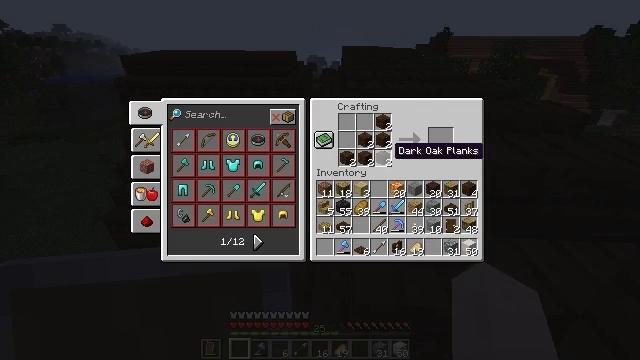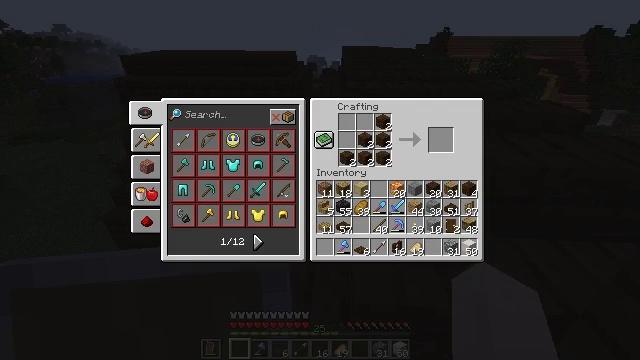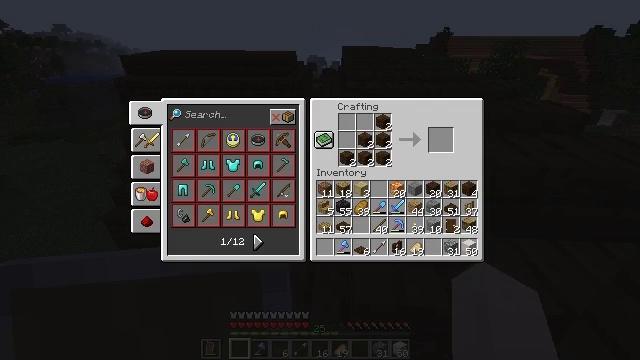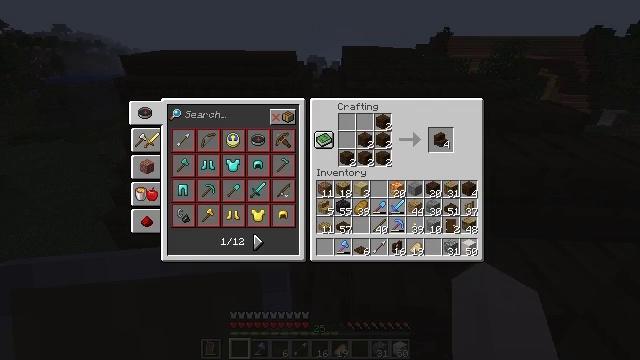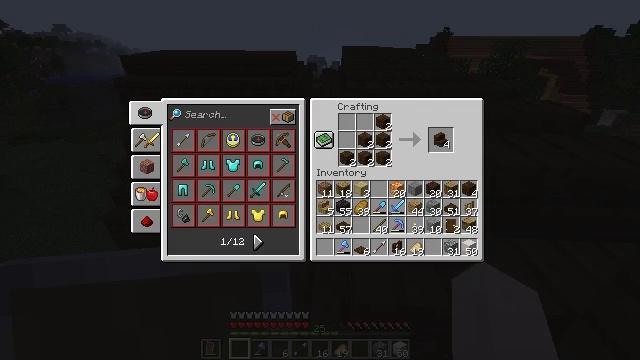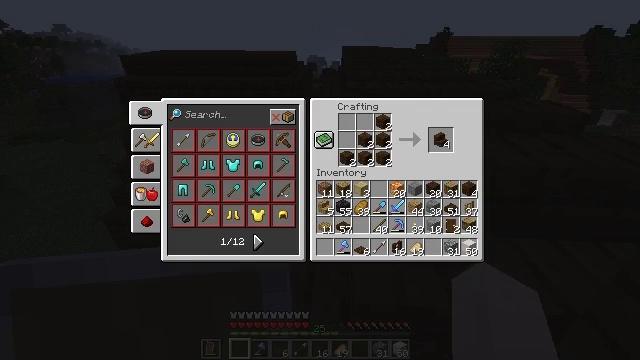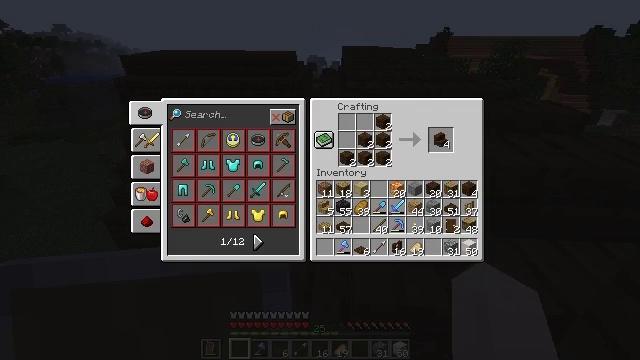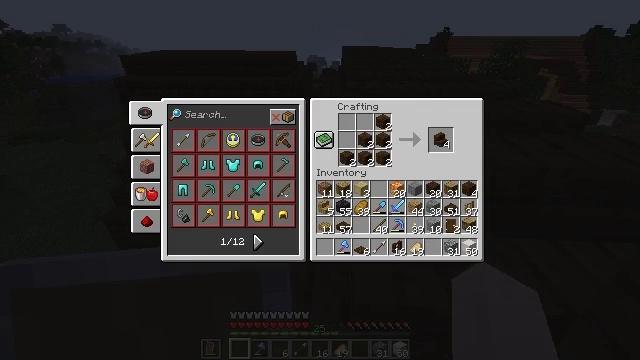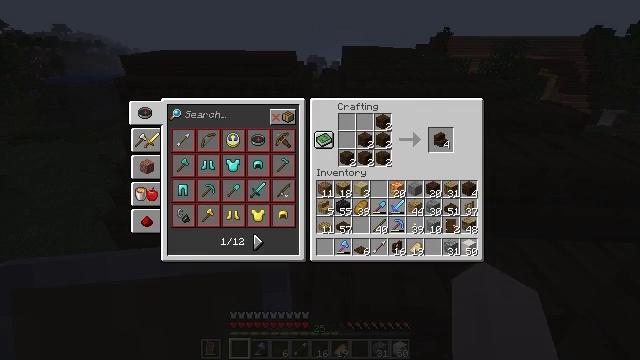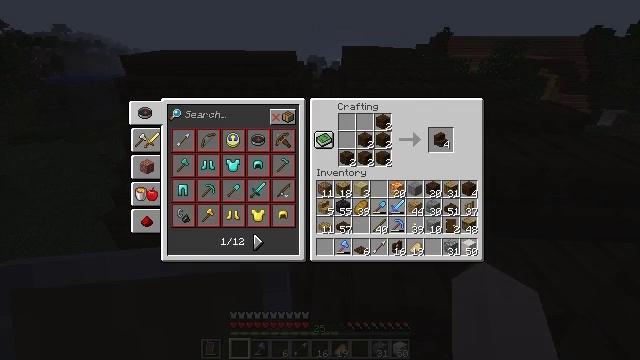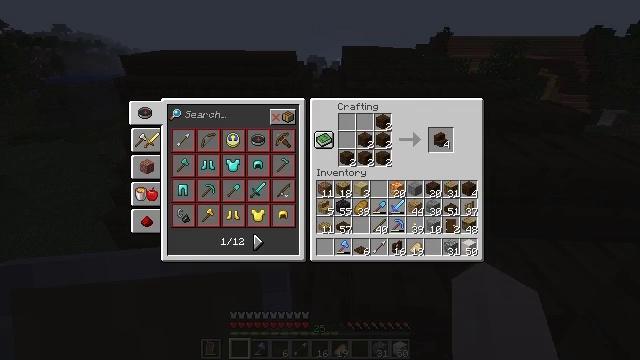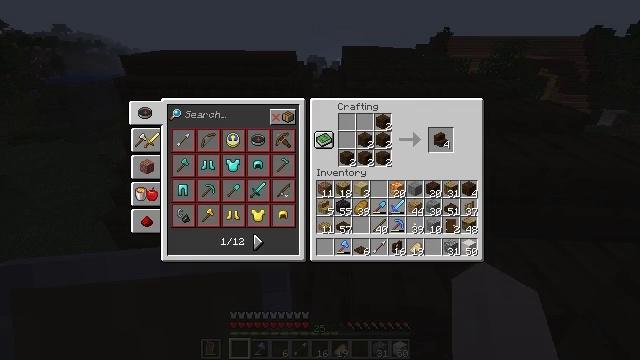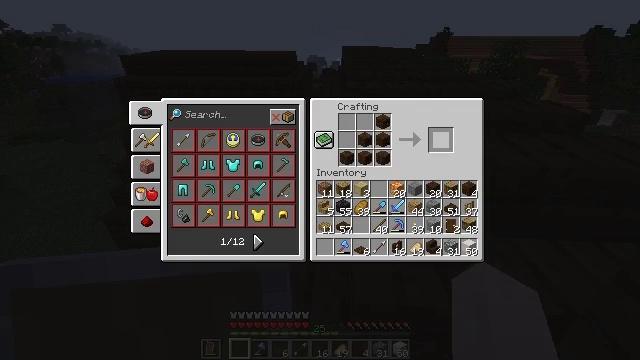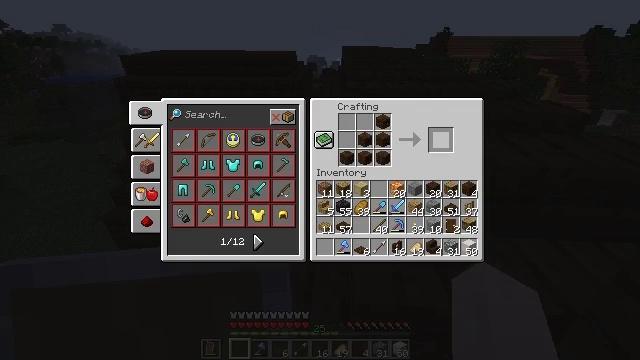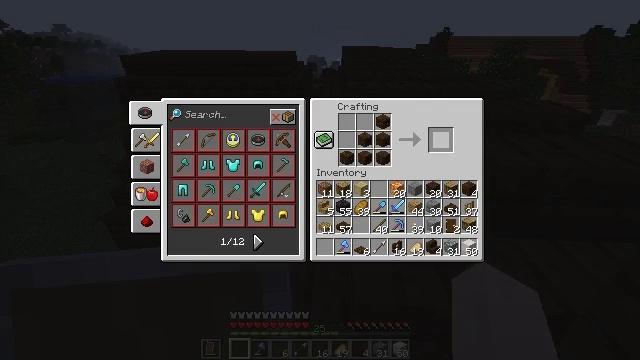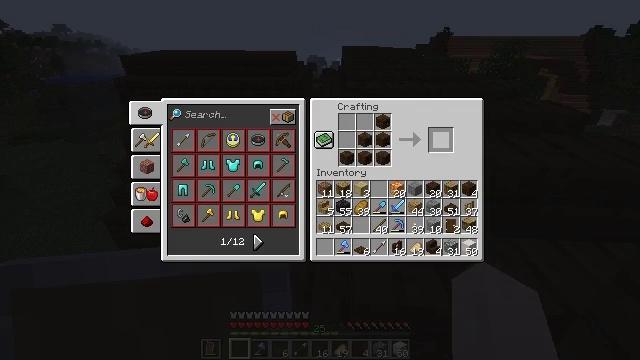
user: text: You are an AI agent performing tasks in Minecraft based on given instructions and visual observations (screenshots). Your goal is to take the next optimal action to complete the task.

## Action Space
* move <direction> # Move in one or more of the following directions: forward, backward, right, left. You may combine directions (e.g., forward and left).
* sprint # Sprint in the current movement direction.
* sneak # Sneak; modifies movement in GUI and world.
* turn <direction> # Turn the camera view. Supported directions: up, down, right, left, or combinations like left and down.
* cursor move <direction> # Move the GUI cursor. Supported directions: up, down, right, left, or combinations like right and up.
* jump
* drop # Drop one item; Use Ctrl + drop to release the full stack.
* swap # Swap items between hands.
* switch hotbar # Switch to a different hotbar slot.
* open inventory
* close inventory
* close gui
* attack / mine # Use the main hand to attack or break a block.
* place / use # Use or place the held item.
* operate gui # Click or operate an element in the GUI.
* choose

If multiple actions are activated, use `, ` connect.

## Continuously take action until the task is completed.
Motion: motion action
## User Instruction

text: Arrange dark oak planks to make dark oak stairs.
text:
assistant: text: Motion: cursor move right
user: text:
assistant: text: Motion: cursor move right
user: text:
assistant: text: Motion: no_op
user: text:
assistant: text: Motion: no_op
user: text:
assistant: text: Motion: no_op
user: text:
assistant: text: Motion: sneak, cursor move right
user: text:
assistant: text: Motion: sneak
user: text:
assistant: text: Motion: sneak
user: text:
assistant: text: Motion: sneak
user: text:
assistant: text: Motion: sneak
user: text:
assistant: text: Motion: sneak
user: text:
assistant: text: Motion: sneak, operate gui
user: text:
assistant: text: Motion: sneak, operate gui
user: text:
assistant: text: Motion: sneak, operate gui
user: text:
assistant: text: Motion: sneak
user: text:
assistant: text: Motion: sneak
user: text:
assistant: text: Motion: sneak
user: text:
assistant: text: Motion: sneak